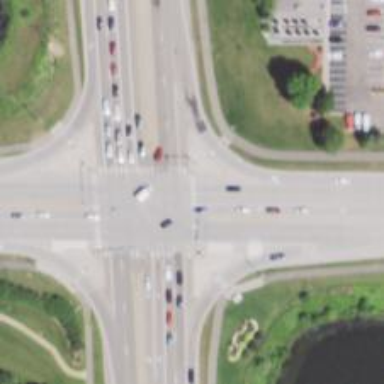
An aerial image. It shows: Marked crossing with zebra markings.